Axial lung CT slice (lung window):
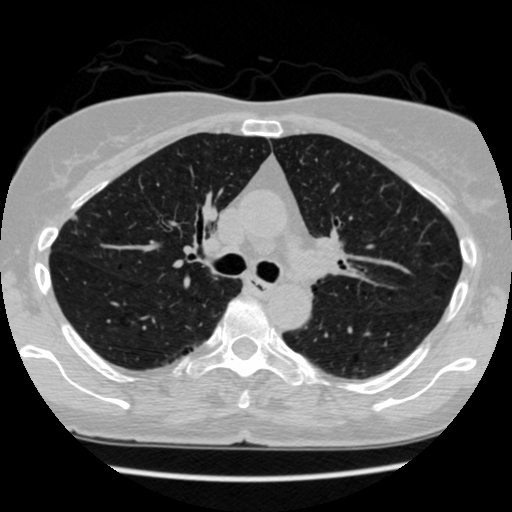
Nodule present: no